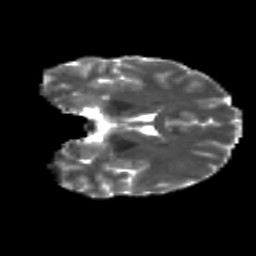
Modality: T2w
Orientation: coronal
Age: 25
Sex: male
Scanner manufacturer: siemens
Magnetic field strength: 3 T
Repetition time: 8.8 s
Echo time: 0.085 s